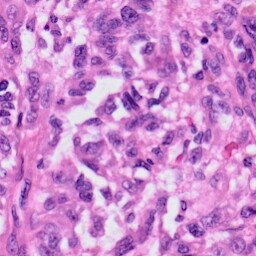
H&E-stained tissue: Skin